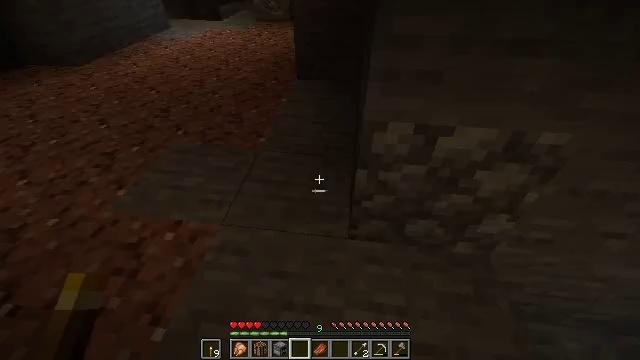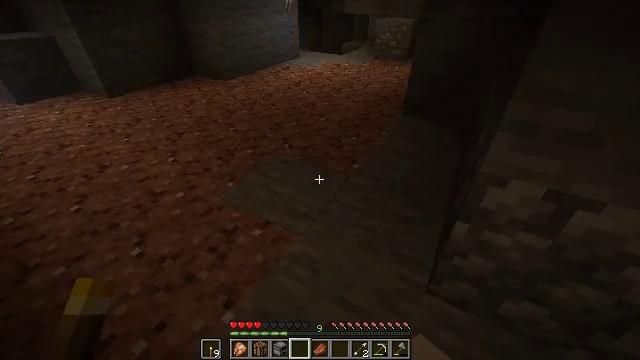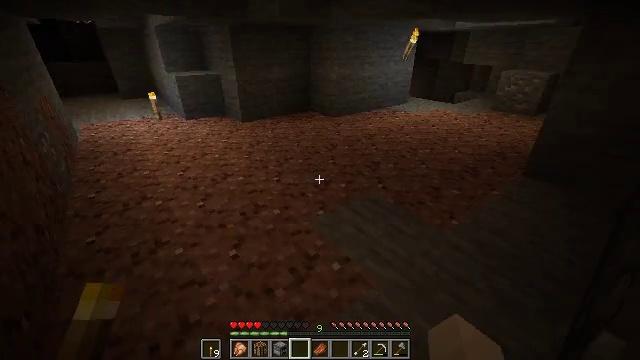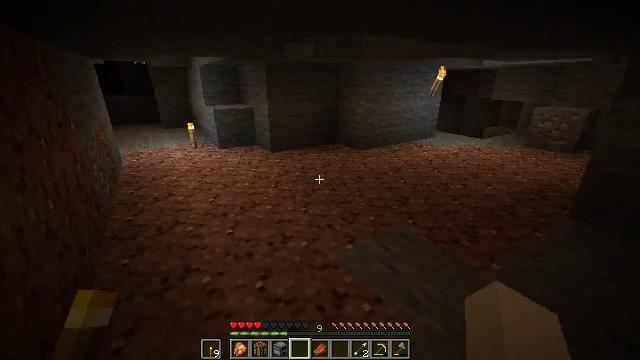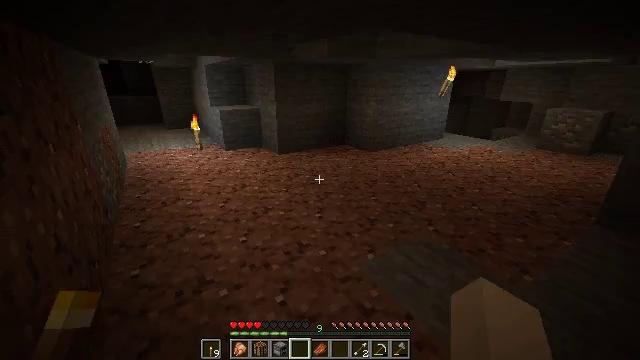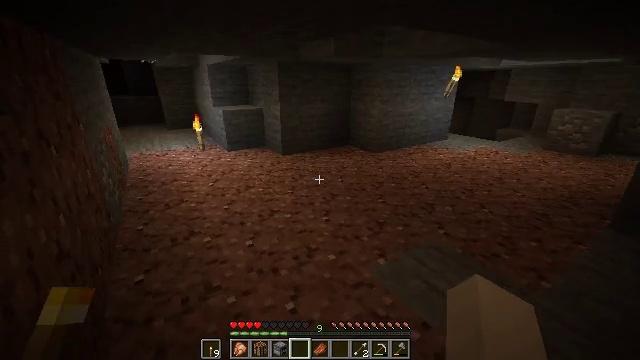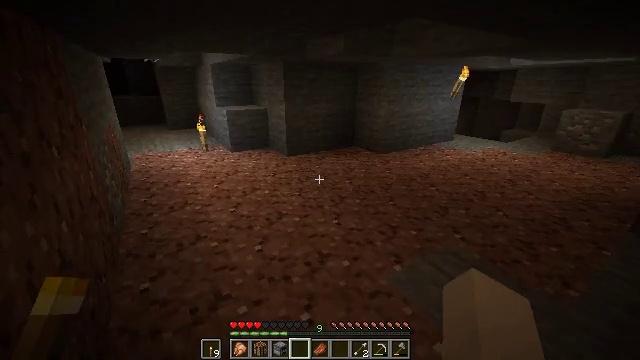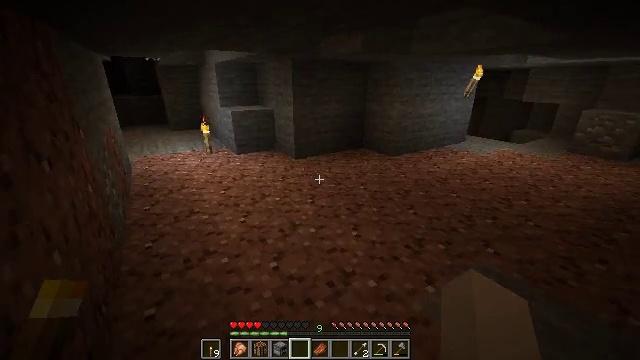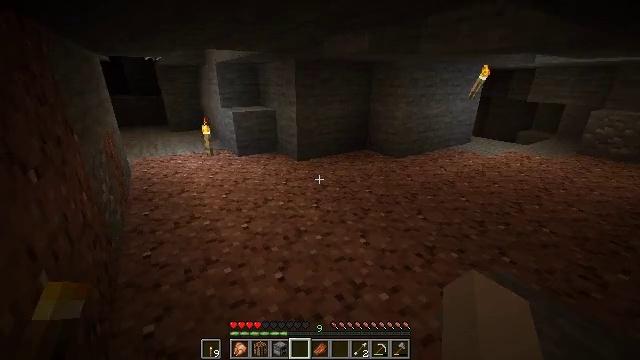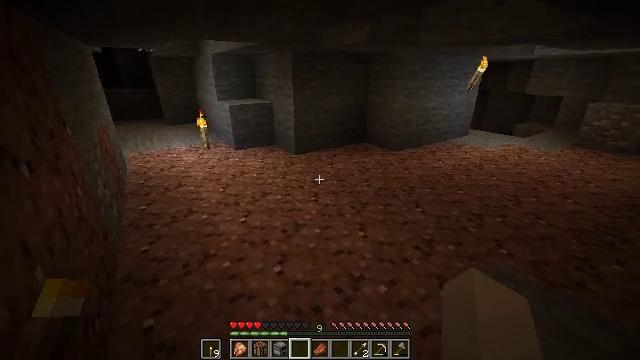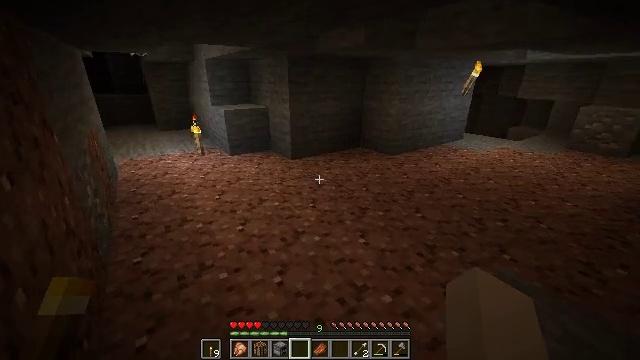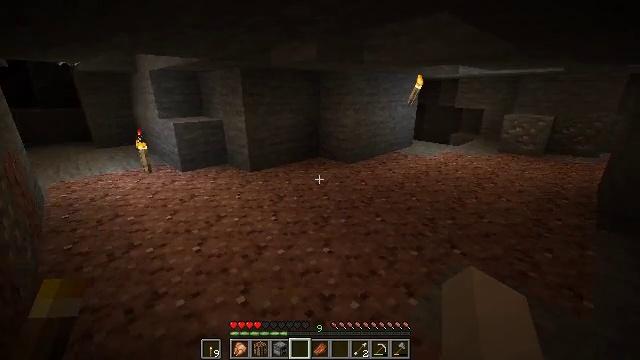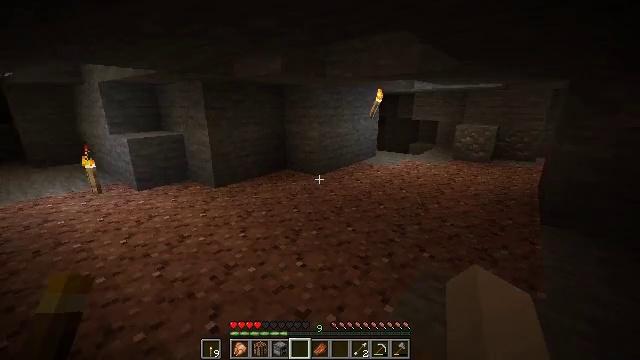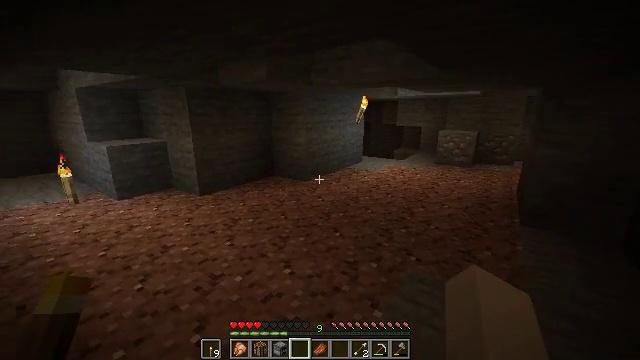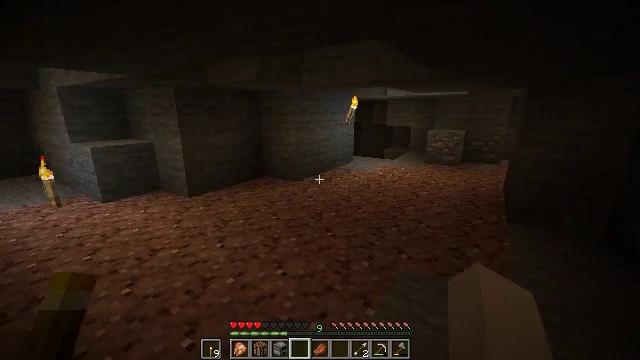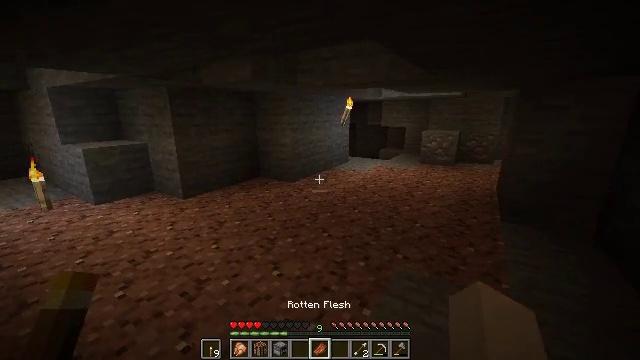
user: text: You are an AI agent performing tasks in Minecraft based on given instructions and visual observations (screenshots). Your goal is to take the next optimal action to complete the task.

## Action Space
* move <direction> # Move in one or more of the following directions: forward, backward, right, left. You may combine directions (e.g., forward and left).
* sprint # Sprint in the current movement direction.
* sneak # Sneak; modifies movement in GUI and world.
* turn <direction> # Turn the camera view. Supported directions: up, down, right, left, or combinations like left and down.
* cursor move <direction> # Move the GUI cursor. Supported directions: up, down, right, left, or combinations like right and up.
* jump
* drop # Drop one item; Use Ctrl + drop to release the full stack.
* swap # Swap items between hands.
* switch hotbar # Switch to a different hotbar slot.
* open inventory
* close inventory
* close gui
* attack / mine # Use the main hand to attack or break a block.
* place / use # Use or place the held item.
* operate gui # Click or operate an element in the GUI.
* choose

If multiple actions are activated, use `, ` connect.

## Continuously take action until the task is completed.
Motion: motion action
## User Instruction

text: Remove an arrow from the inventory.
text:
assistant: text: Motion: move left, turn left and up
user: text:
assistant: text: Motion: move left, turn left and up
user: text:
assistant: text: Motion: move forward and move left, turn left and up
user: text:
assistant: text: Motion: move forward and move left
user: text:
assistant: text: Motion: move forward and move left
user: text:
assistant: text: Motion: move forward and move left
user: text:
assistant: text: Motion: move forward
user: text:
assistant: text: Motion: no_op
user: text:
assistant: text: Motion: turn down
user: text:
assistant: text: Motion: turn right
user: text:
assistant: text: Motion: turn right and up
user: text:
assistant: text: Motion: turn right and up
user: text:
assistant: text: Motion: turn right and up
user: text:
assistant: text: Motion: turn right
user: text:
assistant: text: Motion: turn right
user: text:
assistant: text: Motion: no_op
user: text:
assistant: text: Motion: no_op
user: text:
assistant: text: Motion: no_op
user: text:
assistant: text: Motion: no_op
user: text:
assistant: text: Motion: turn right
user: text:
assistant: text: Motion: turn right
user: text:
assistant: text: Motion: no_op
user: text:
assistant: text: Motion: turn right
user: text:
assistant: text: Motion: turn right and up
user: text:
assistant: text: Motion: move forward, turn right and up
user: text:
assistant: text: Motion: move forward, turn right
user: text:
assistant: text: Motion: move forward, turn right
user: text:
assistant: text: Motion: no_op
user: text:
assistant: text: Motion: turn right, drop
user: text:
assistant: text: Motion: drop